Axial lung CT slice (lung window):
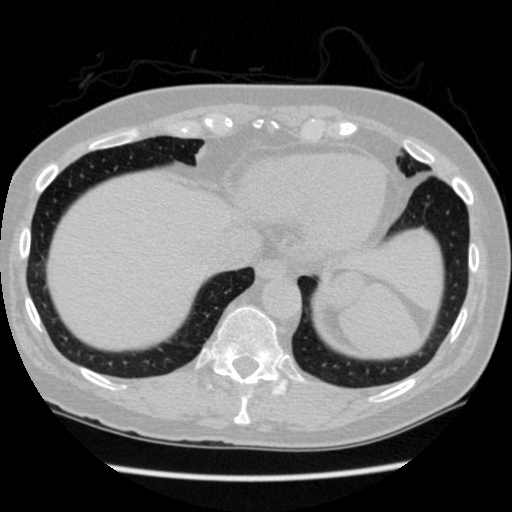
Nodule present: no